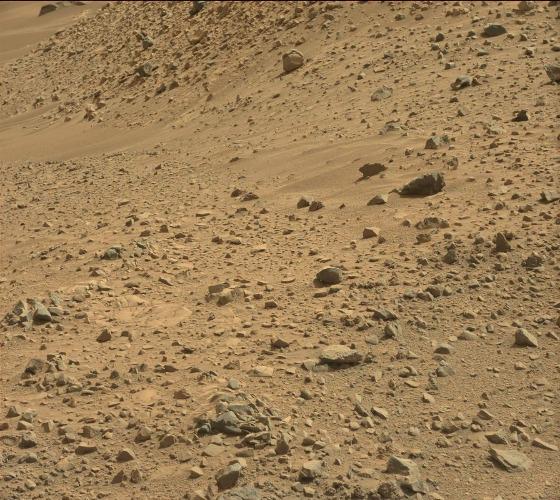
Terrain classes present: Gravel / Sand / Soil, Rock, Shadow